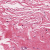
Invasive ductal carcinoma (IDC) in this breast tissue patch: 0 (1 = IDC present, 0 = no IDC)